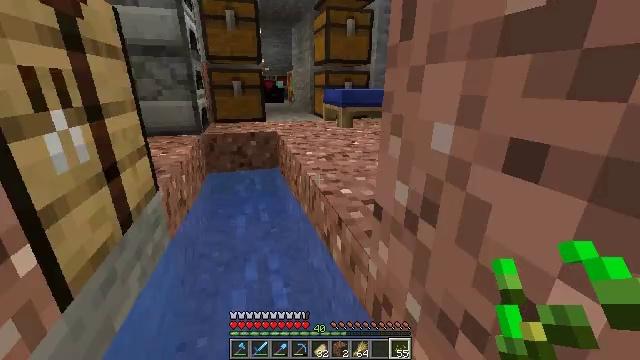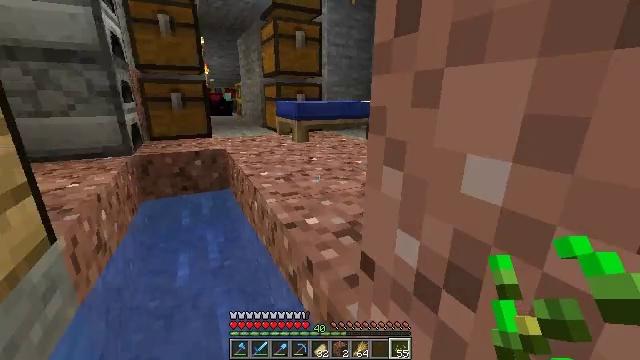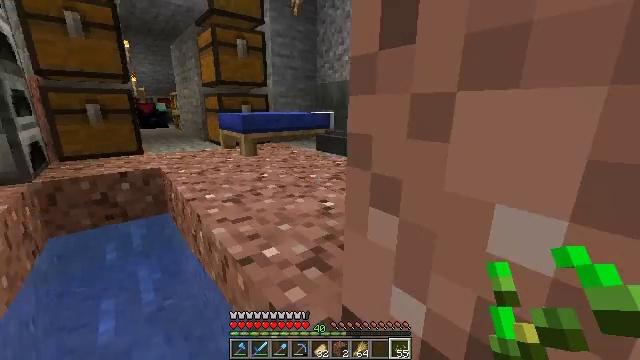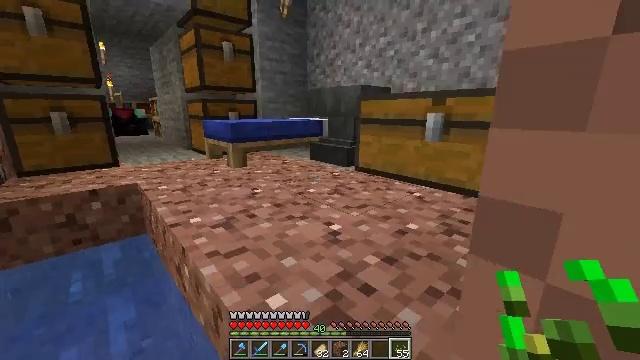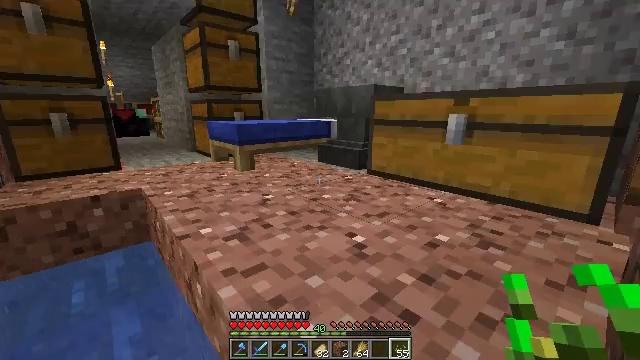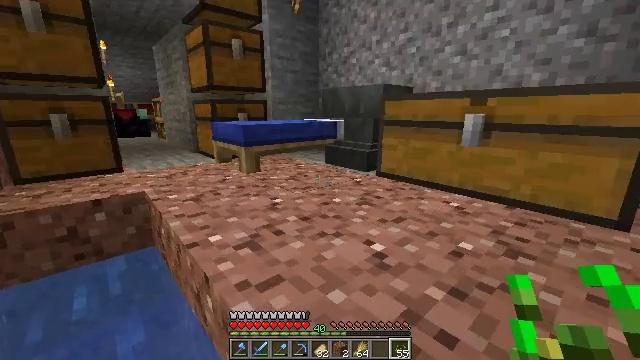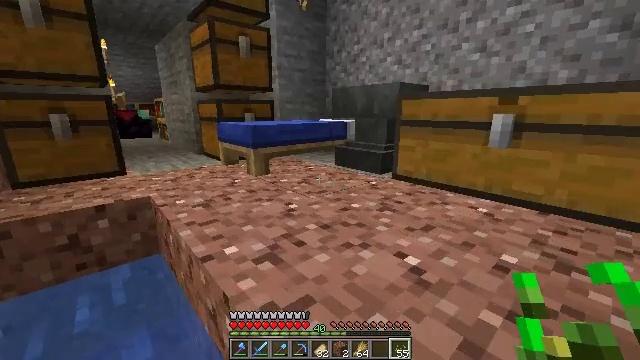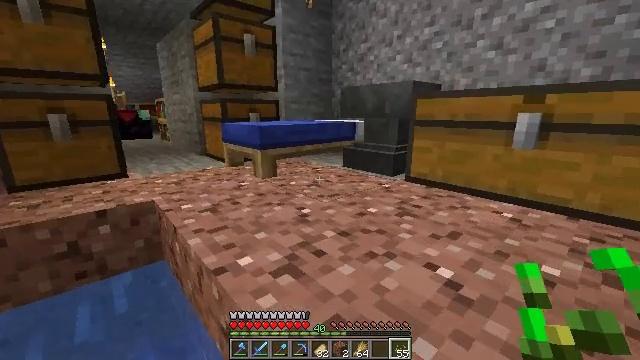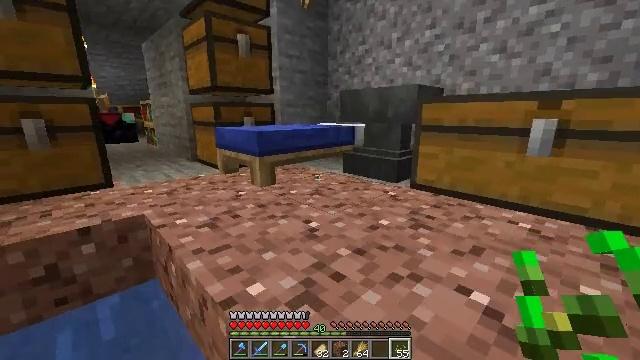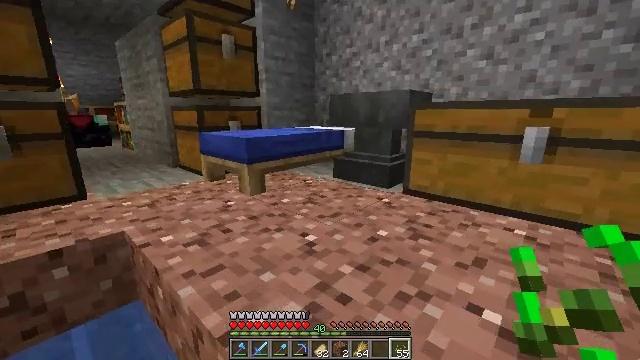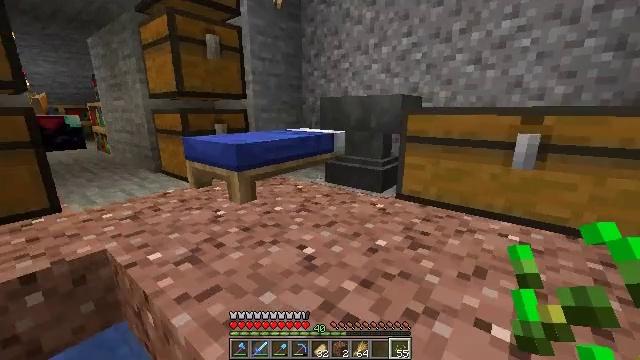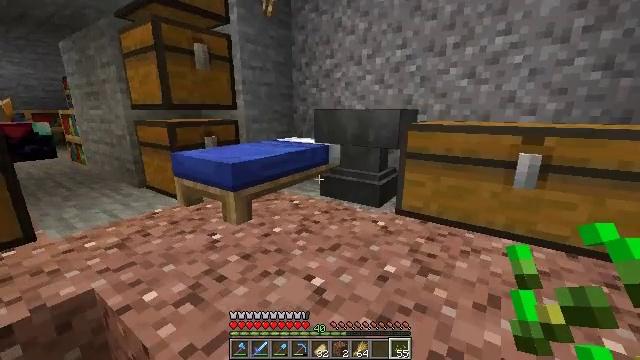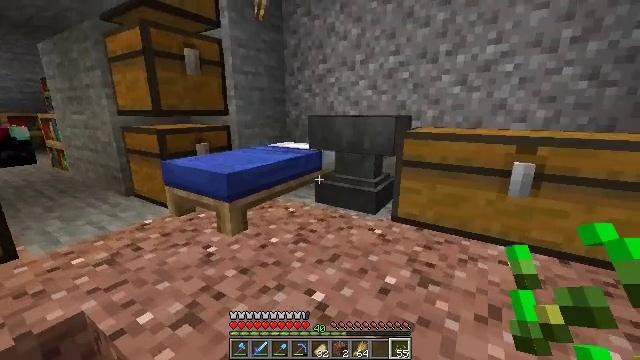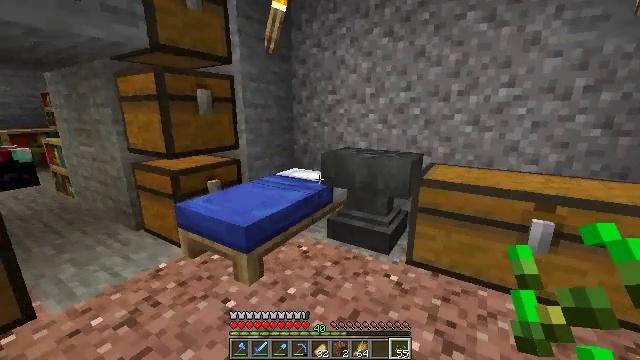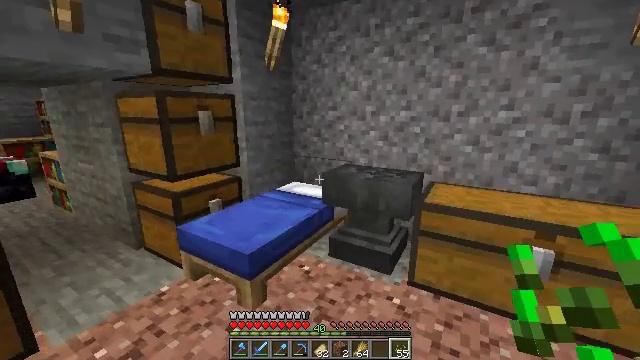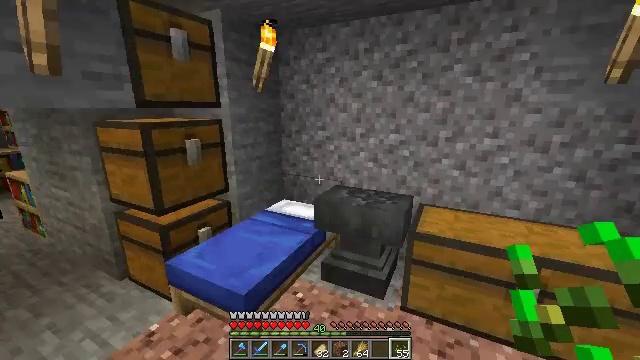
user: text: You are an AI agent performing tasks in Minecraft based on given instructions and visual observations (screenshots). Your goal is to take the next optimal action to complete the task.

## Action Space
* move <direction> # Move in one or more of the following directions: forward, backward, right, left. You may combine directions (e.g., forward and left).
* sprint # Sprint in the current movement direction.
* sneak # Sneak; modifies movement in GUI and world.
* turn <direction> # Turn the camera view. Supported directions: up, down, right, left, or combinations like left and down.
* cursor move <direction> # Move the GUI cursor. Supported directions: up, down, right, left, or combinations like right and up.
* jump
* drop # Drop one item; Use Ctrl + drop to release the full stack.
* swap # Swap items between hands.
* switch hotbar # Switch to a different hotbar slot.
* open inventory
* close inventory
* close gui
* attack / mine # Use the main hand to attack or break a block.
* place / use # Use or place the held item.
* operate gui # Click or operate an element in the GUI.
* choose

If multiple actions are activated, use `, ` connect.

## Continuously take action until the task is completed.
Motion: motion action
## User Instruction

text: Use two diamonds and sticks to craft a diamond hoe.
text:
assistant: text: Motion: move forward, sprint, turn right and up
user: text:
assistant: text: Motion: move forward, sprint, turn right and up
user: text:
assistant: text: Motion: move forward, sprint, turn right and up
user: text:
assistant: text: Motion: move forward
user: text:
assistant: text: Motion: move forward
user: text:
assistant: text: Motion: move forward
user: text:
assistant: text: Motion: move forward, jump
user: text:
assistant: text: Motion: move forward, turn right, jump
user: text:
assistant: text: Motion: move forward, turn right, jump
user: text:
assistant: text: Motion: move forward, turn right, jump
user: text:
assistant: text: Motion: move forward, turn right, jump
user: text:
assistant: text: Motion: move forward, turn right, jump
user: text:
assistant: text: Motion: move forward, jump
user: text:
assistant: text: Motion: move forward, jump
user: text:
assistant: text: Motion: move forward, turn right, jump
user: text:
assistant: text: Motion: move forward, turn right and down, jump
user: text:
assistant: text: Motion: move forward, turn right and down, jump
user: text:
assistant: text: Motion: move forward, turn right
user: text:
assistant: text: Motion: move forward
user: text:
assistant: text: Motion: move forward, turn left and down
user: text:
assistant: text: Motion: turn left and down
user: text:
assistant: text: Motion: turn left
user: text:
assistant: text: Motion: turn left
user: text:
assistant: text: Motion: turn left
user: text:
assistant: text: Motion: turn left
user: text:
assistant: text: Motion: turn left
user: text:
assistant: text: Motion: no_op
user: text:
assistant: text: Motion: no_op
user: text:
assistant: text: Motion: turn left and down
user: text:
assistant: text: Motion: turn left and down